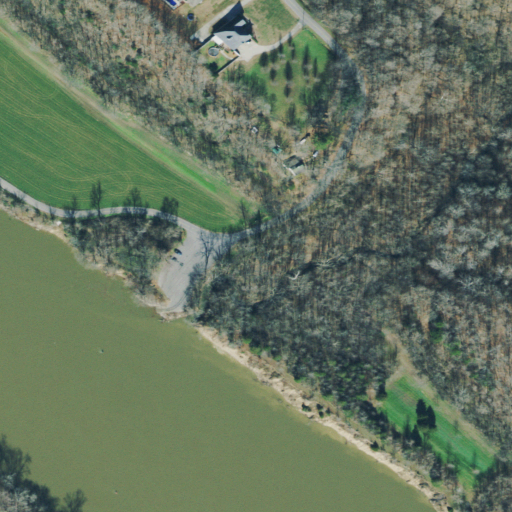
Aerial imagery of valley in Tennessee named Midnight Hollow containing deciduous forest, open water, herbaceous wetlands, pasture, woody wetlands, cultivated crops, open development, low intensity development, barren land, and mixed forest